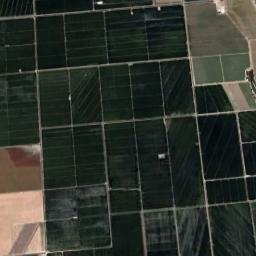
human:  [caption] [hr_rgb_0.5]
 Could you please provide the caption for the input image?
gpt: Some dark green rectangular farmlands and a khaki farmland are neatly arranged on the ground .

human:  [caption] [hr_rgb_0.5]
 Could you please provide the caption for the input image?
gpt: There are some deep green and light green rectangular farmland .

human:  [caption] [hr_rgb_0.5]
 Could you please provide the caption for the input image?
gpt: There are many neat rows of rectangular farmlands .

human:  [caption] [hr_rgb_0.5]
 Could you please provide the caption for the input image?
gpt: Many neatly arranged dark green, light green and tan mixed rectangular farmlands of different sizes .

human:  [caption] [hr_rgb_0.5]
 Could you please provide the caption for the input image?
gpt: There are many green rectangular farmlands and some yellow ones .